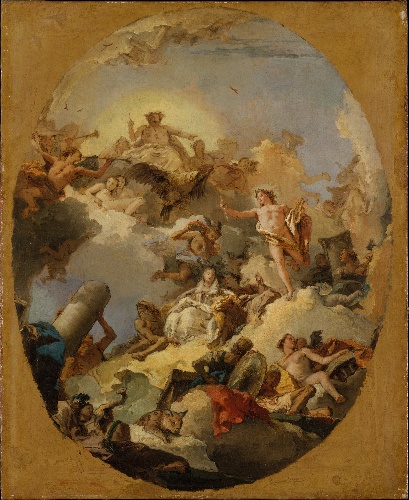
Title: The Apotheosis of the Spanish Monarchy
Artist: Giovanni Battista Tiepolo
Artist bio: Italian, Venice 1696–1770 Madrid
Date: 1760s
Object type: Painting, sketch for a ceiling painting
Classification: Paintings
Medium: Oil on canvas
Dimensions: Oval painted surface, 33 1/8 x 27 1/8 in. (84.1 x 68.9 cm)
Department: European Paintings
Credit line: Gift of Mr. and Mrs. Charles Wrightsman, 1980
Accession year: 1980
Repository: Metropolitan Museum of Art, New York, NY
Tags: Eagles|Apollo|Jupiter